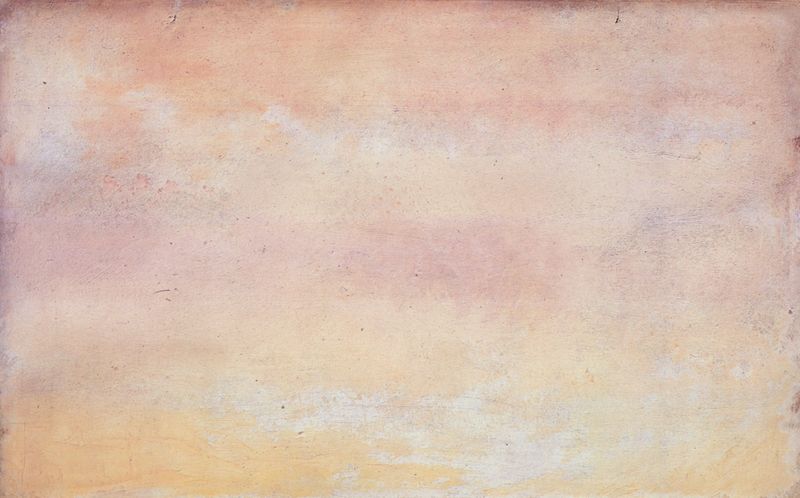
Titel: Gelber Himmel?
Künstler: William Turner
Standort: London
Institution: British Museum
Schlagwörter: blau, feuer, gemälde, himmel, weiß, wolken, aquarell, gelb, ocker, sand, abend, ausschnitt, braun, bunt, grau, hell, licht, orange, pastell, zeichnung, rose, rot, wolke, beige, muster, alt, dämmerung, ferne, morgen, weite, flach, pastos, sonne, blatt, england, rosa, hellblau, farbig, ecke, studie, warm, abstrakt, farben, flächen, leer, leere, modern, farbe, lila, nebel, schattierung, schichten, violett, monochrom, weis, rand, romantik, luft, querformat, turner, detail, symmetrie, streifen, abendrot, abstraktion, oben, unten, punkte, pink, rechteck, minimalistisch, abendhimmel, wolkig, hässlich, tupfen, bläulich, wässrig, palette, pinsel, sonnig, pinselstrich, trüb, fleck, apricot, lachs, ecken, flecken, verschwommen, morgenrot, struktur, bran, rötlich, fleckig, gelblich, röte, farbverlauf, ungegenständlich, verlauf, bauschig, abendröte, morgenröte, tief, zentriert, gegenstandslos, mittig, luftig, puristisch, farbstudie, auftrag, rosafarben, kommunikation, wenig, rothko, william turner, rosarot, verwaschen, rothko avant la lettre, nichts, abenssonne, fabrkomposition, gegenwart, himmelfarben, himmelsansicht, lachsfarben, fluffig, kissenabdruck, pastekk, apriko